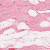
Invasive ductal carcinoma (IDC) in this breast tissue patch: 0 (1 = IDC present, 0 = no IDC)